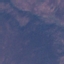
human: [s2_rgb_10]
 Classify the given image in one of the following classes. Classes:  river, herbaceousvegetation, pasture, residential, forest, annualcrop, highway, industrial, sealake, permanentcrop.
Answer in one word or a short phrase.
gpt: HerbaceousVegetation